Field crop: tomato
Growth stage: 2
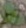
Species: solanum